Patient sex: F
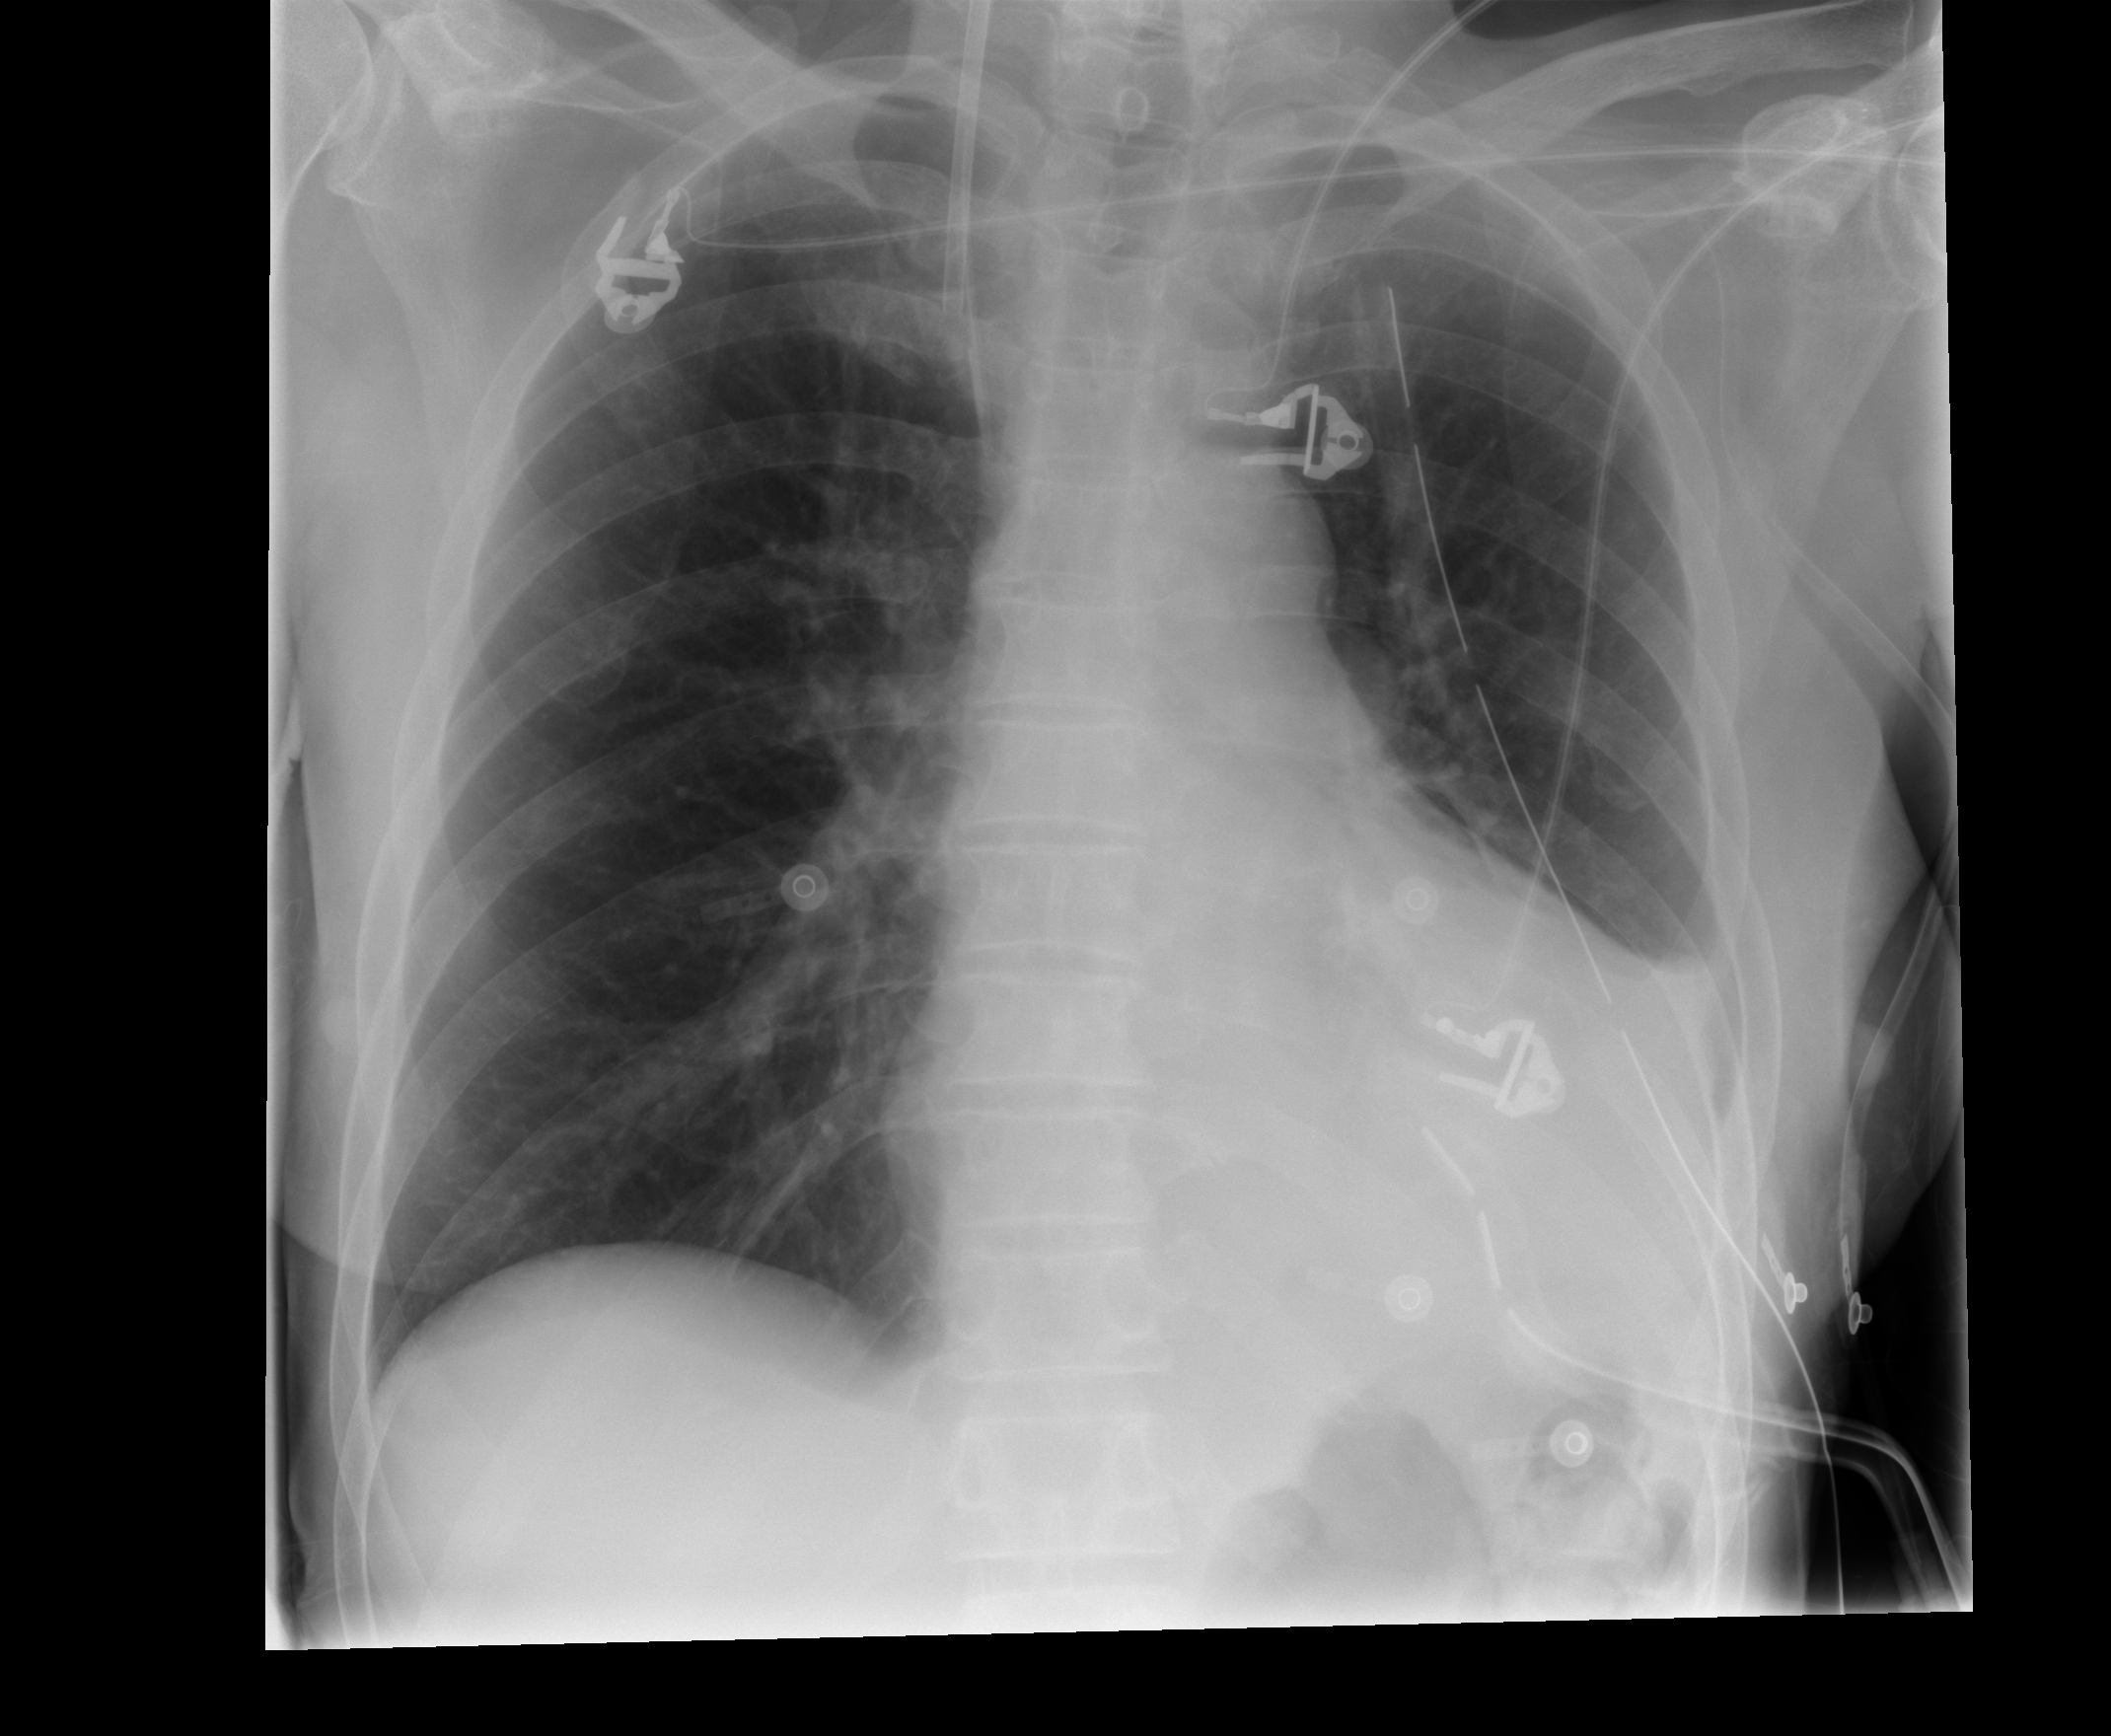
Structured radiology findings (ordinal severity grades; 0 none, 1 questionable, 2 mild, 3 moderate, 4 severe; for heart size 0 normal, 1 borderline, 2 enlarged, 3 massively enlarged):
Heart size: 0
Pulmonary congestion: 0
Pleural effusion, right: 0
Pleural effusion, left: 2
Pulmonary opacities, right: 0
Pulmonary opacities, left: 0
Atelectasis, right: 0
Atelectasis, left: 2